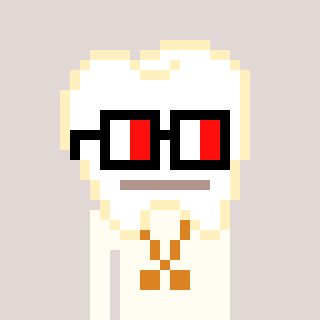
a pixel art character with square glasses with black frames and red eyes, a tooth-shaped head and a grayscale-colored body on a warm background